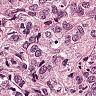
Metastatic tissue present: yes